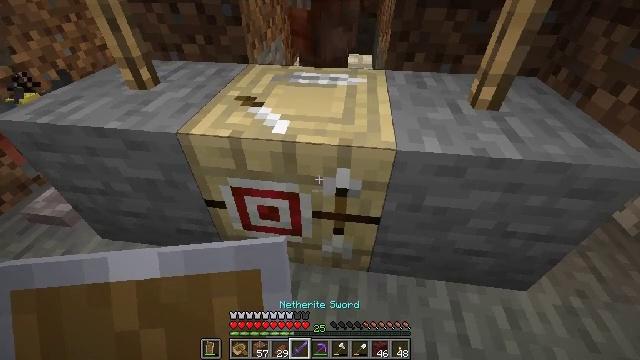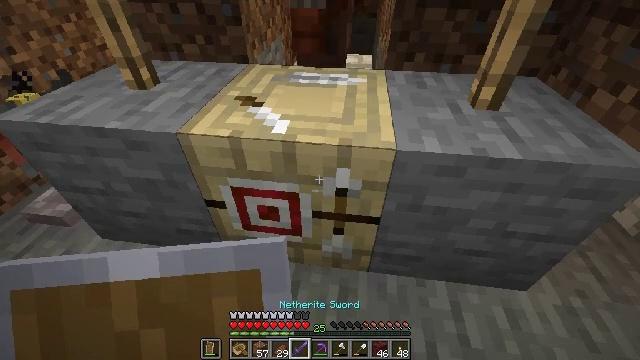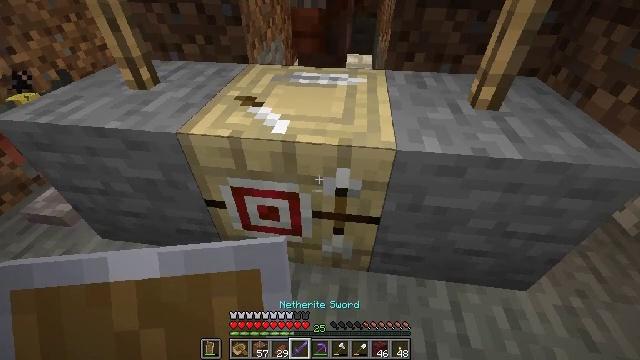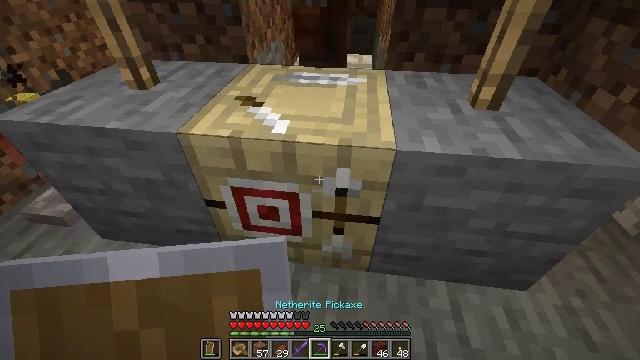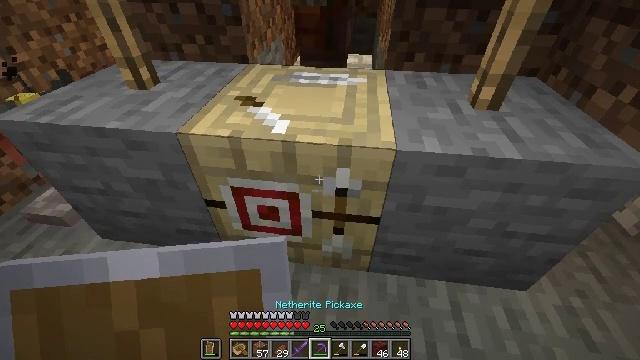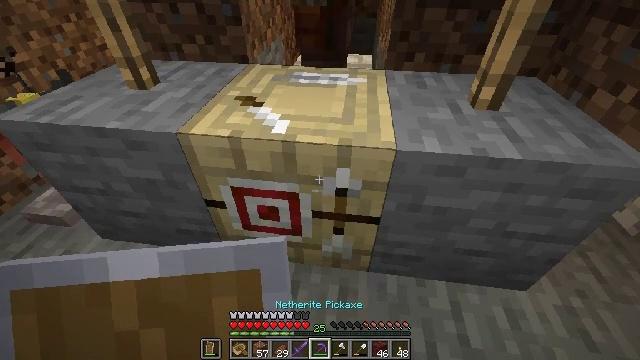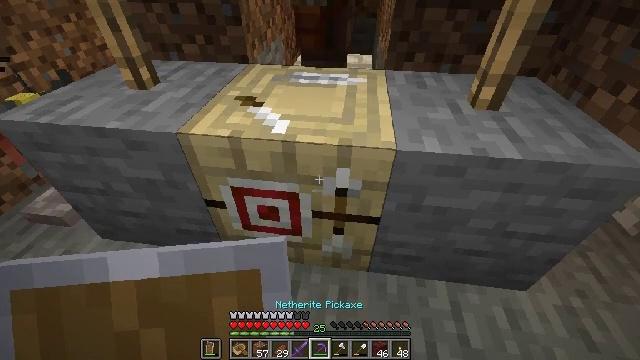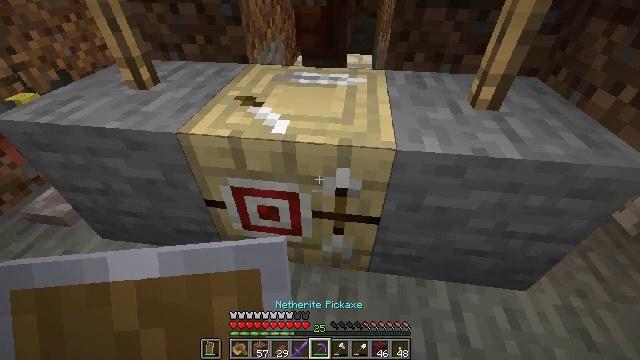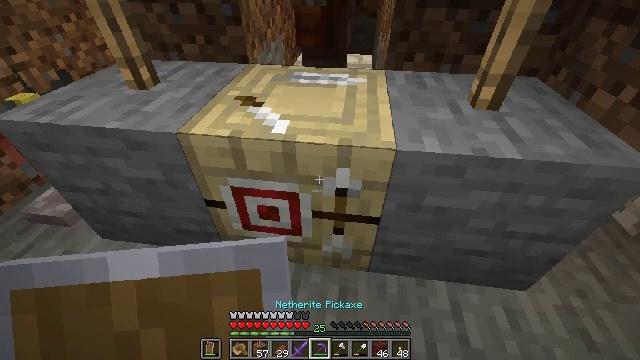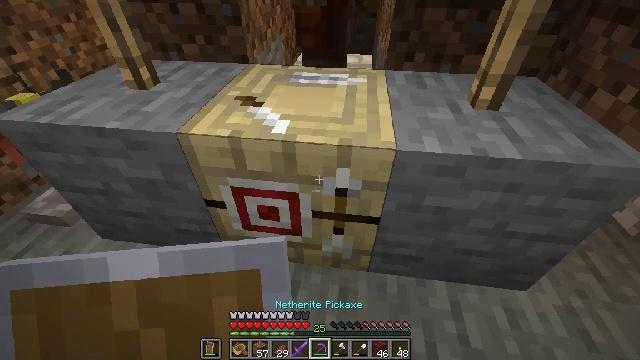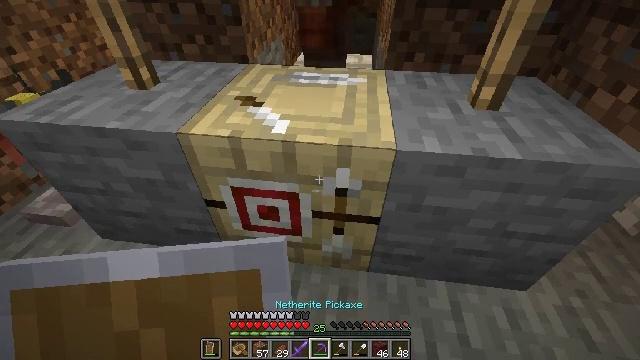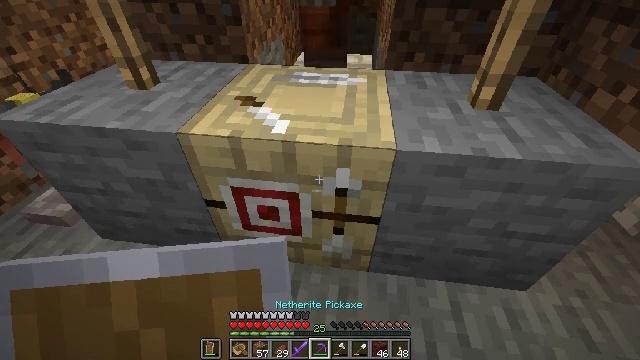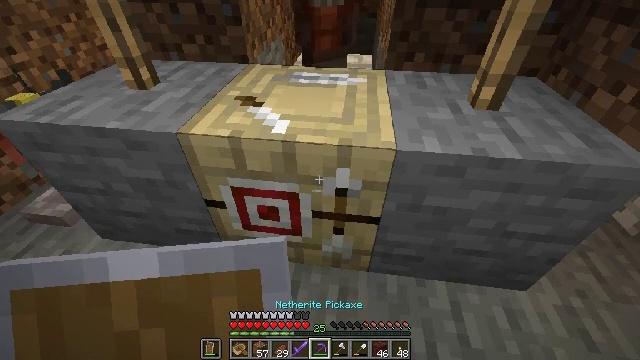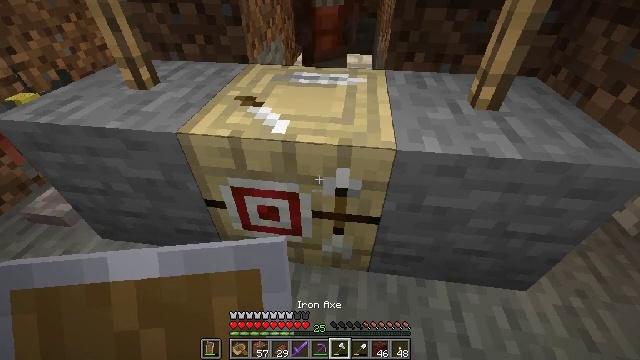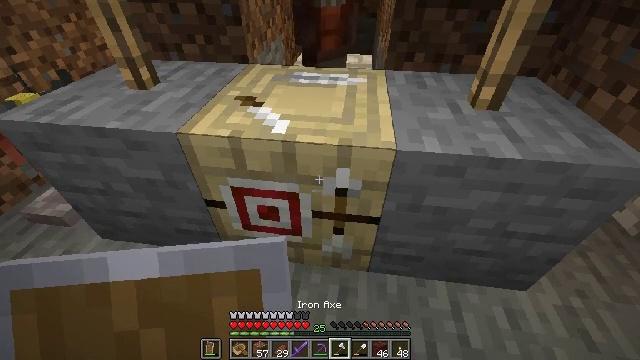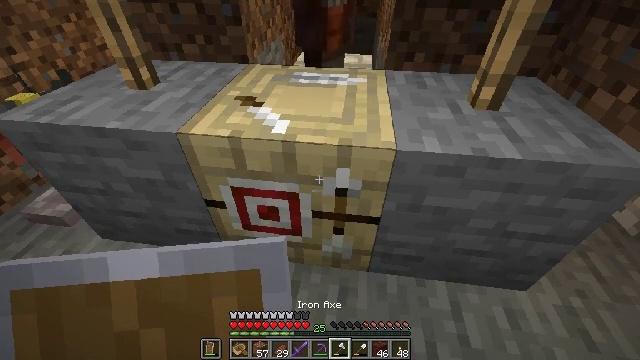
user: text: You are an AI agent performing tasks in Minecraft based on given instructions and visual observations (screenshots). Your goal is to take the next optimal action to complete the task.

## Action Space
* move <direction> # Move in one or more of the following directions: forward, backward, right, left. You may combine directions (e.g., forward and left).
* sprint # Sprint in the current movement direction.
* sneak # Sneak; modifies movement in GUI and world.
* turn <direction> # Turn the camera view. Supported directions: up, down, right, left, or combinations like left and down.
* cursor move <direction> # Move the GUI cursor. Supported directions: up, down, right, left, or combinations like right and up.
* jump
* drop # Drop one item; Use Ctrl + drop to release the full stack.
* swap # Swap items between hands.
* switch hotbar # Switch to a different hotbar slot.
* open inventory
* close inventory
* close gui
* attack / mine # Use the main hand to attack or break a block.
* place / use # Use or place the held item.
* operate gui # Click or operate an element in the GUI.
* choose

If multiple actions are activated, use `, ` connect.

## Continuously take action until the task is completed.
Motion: motion action
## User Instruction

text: Left click on the fletching table to mine it.
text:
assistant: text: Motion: no_op
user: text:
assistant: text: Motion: no_op
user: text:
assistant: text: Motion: no_op
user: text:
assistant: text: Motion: no_op
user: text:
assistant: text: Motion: no_op
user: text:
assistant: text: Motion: no_op
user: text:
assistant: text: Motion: no_op
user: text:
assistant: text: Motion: no_op
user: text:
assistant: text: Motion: no_op
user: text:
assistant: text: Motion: no_op
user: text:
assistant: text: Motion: no_op
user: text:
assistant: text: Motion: no_op
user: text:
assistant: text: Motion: no_op
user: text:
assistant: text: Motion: no_op
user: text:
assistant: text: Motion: no_op
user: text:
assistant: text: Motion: no_op
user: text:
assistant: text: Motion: no_op
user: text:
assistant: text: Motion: no_op
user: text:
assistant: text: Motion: no_op
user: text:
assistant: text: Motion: no_op
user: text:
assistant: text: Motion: attack / mine
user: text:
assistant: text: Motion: attack / mine
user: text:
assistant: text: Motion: attack / mine
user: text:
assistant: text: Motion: attack / mine
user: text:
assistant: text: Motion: attack / mine
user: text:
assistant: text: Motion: attack / mine
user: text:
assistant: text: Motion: attack / mine
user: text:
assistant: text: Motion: attack / mine
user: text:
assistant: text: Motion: attack / mine
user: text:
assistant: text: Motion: attack / mine